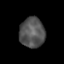
Tissue: skin
Cell type: Epithelial cells
Senescence score: 0.184
Nuclear area (px): 742
Mean DAPI intensity: 83.354